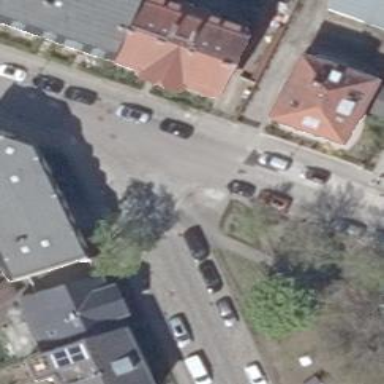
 and opposite cycleway. The parking lanes are on-street."